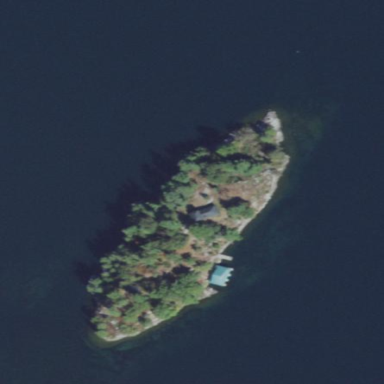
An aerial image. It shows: Islet.